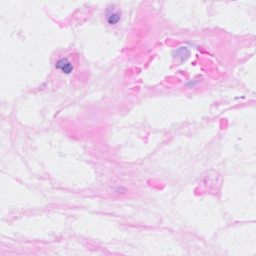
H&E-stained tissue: Breast